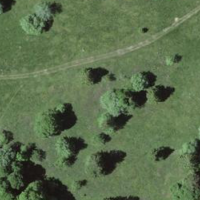
EUNIS habitat code: 23
Species observed at this site:
Noccaea caerulescens